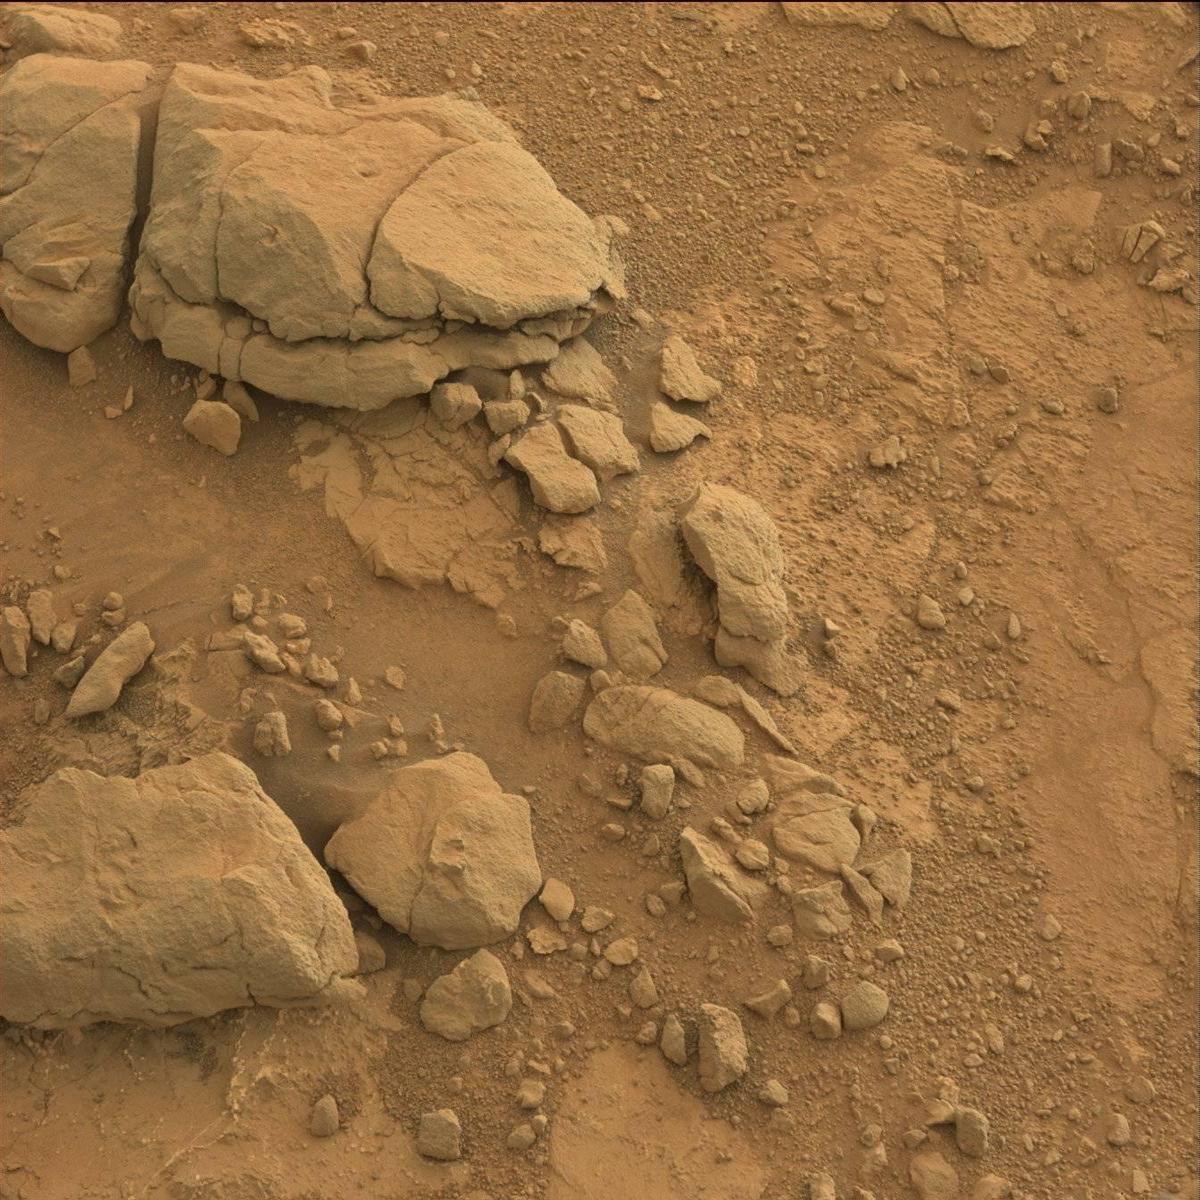
Terrain classes present: Bedrock, Rock, Sand / Soil